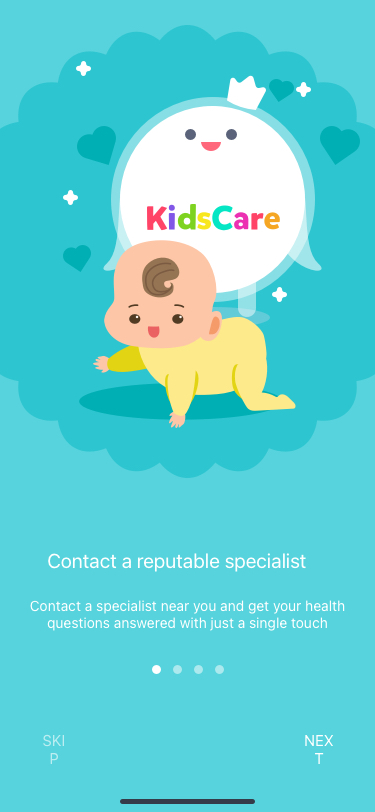
Text in this UI design:
Contact a specialist near you and get your health
questions answered with just a single touch
Contact a reputable specialist
SKIP
NEXT